Interaction volume radius: 5 \u00c5
Interaction volume height: 15 \u00c5
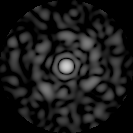
Disorder parameter: 0.7678